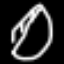
Label: leaf